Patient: sex M, age 65
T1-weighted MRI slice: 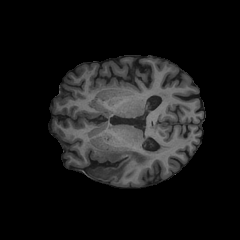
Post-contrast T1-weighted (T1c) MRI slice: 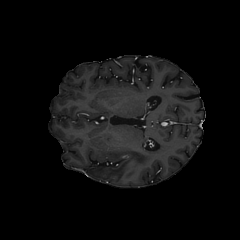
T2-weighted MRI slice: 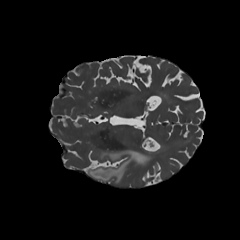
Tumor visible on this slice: yes
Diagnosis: Astrocytoma, IDH-mutant
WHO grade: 2